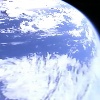
Label: cloud